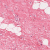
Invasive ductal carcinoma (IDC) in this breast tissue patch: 0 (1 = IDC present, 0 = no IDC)